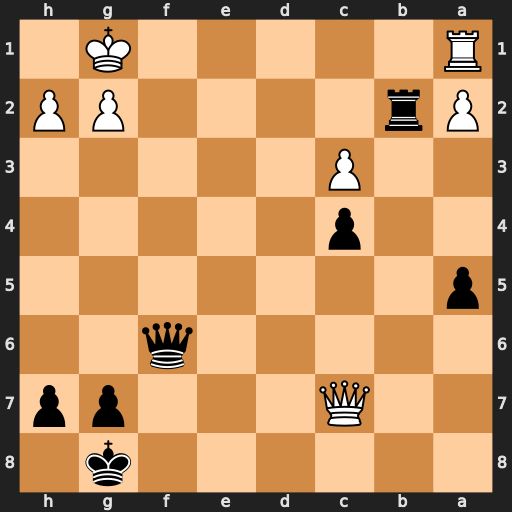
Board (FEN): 6k1/2Q3pp/5q2/p7/2p5/2P5/Pr4PP/R5K1
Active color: b
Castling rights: -
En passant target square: -
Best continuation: Qf2+ Kh1 Qxg2#